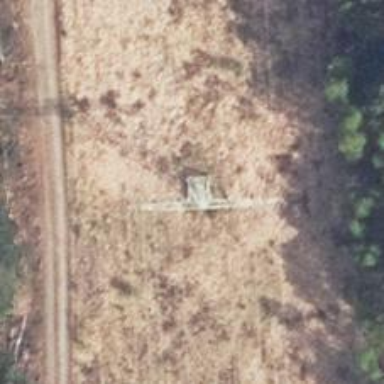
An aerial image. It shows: Power tower.